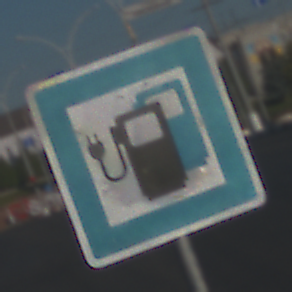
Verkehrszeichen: LadestationFuerElektrofahrzeuge
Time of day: MorningAfternoon
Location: Outdoor (Urban)
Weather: Clear
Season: NotSpecified
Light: Natural